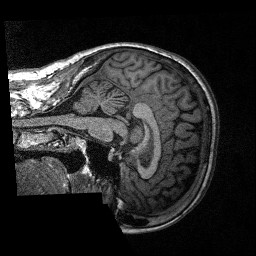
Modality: T1w
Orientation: sagittal
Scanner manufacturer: siemens
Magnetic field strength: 3 T
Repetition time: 2.3 s
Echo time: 0.00226 s